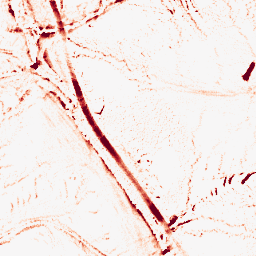
Category: morphological
Decomposition family: morphological
Decomposition parameters: operation: opening
size: 5
Upsampling method: sinc_hamming
Upsampling parameters: scale: 4
kernel_size: 8
Upsampling scale: 4